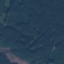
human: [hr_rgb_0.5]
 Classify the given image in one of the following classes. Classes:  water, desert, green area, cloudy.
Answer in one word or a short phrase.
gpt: green area